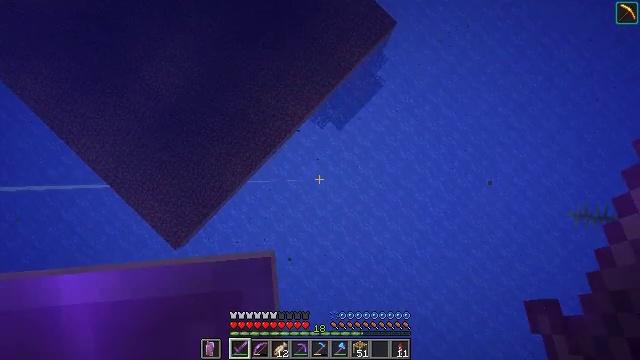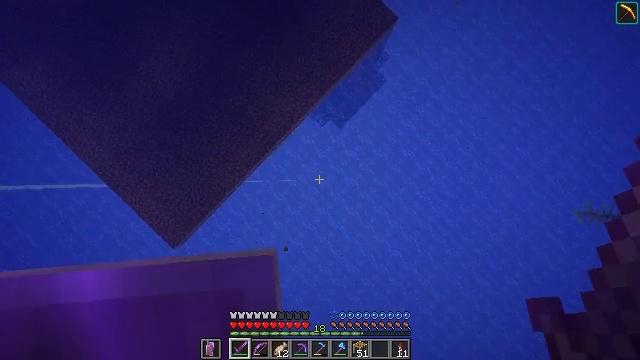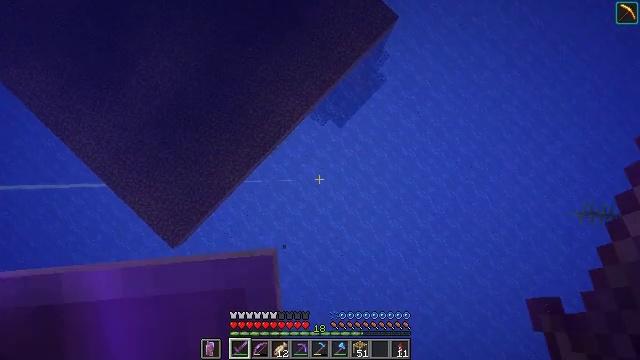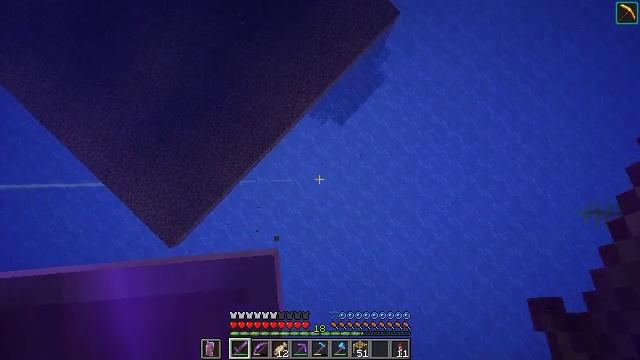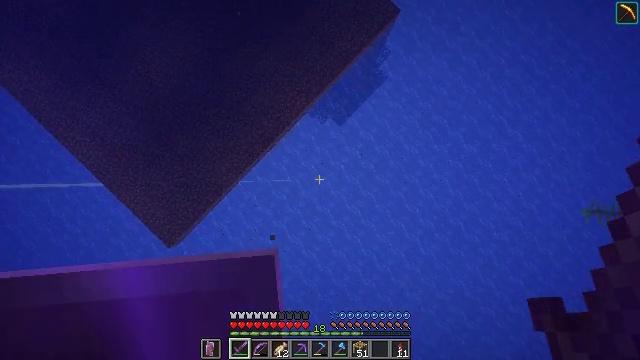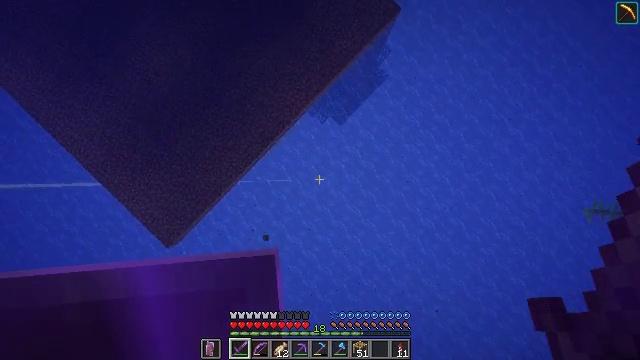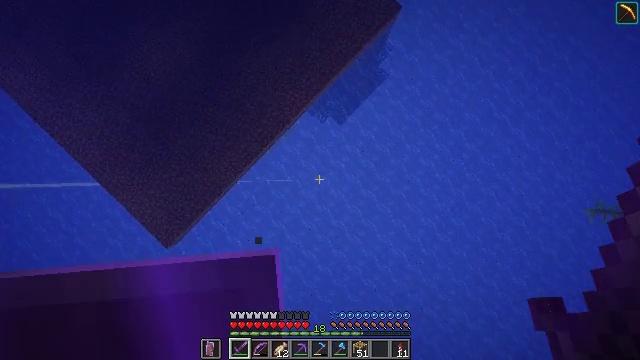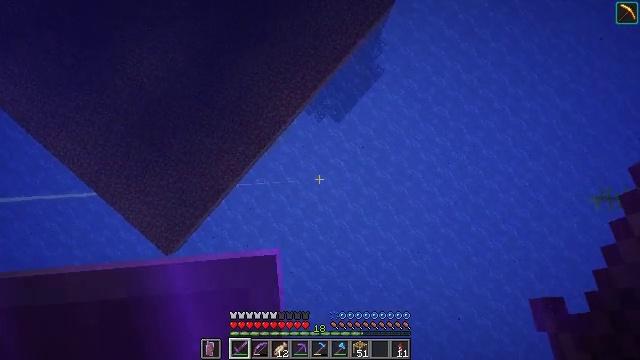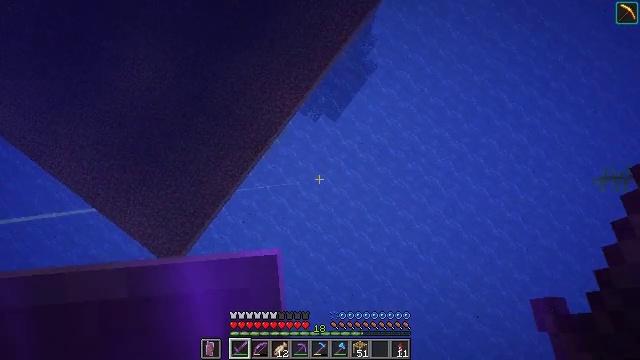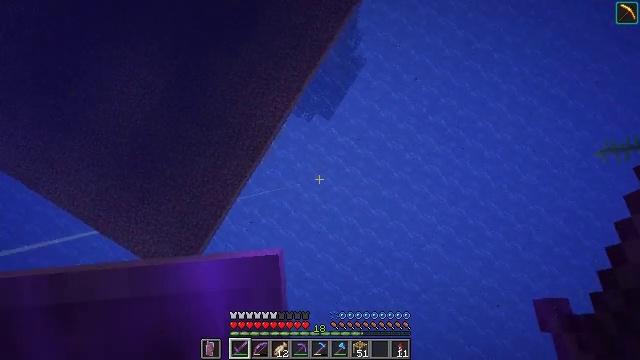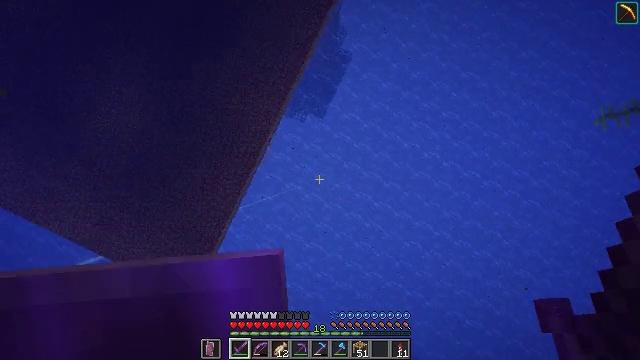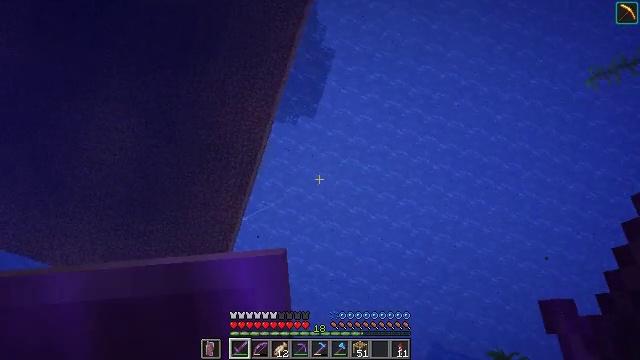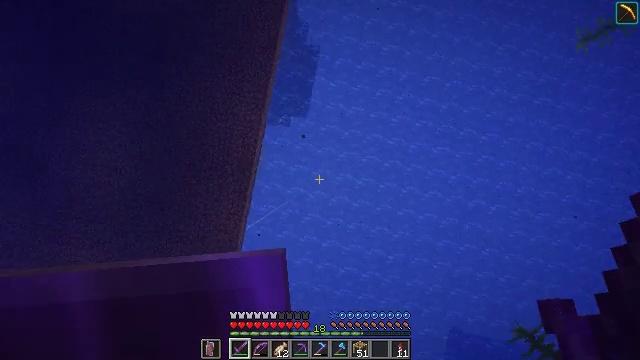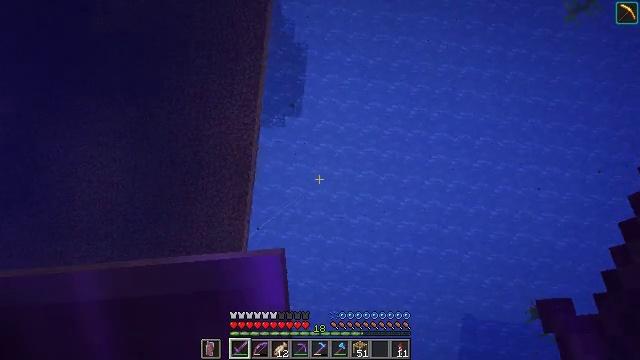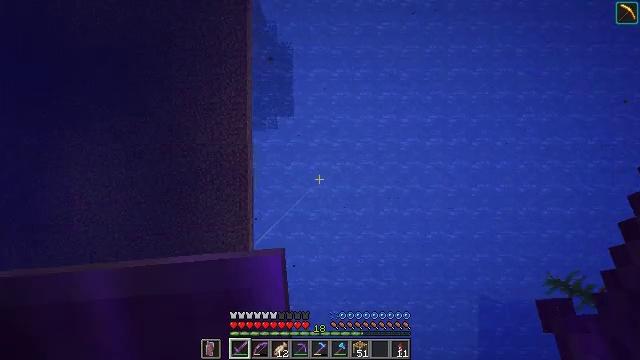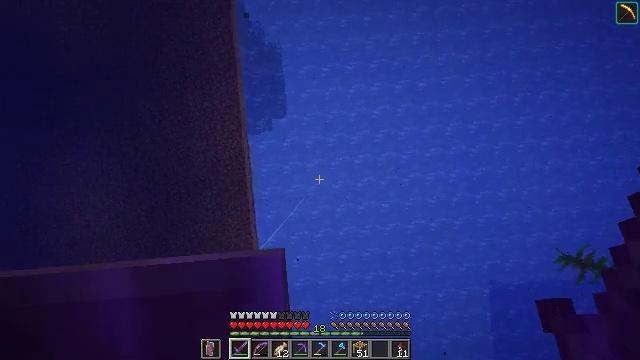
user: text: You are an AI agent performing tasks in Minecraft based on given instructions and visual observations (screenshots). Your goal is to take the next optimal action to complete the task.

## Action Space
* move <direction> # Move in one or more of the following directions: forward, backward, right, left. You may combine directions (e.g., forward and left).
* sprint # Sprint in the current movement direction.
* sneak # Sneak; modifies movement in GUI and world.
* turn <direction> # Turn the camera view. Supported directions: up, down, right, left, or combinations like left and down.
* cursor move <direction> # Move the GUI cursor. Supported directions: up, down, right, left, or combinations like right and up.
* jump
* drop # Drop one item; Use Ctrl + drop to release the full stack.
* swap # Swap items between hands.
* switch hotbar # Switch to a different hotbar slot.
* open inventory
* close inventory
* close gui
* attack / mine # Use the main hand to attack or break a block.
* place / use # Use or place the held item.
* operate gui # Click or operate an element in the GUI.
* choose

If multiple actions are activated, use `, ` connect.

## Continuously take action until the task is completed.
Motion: motion action
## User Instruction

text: Break the chorus plant in the End.
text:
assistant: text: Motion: move forward, jump
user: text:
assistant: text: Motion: jump
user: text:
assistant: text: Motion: jump
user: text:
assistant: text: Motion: jump
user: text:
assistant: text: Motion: jump
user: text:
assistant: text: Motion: jump
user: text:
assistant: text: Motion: turn left, jump
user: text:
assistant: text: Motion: turn left, jump
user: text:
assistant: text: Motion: turn left and up, jump
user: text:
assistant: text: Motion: move forward, turn left, jump
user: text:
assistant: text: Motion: move forward, turn left and up, jump
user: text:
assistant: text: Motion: move forward, turn left, jump
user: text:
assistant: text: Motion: move forward, turn left, jump
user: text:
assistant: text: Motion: move forward, turn left, jump
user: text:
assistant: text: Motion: move forward, turn left, jump
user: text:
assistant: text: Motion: move forward, turn left, jump
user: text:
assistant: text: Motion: move forward, turn left, jump
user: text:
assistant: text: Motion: move forward, turn left, jump
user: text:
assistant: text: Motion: move forward, jump
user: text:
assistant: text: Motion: move forward, jump
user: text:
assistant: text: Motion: move forward, jump
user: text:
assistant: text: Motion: move forward, sprint, jump
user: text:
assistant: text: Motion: move forward, sprint, turn left, jump
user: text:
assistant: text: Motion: move forward, sprint, turn left and down, jump
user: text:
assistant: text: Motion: move forward, sprint, turn left and down, jump
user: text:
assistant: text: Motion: move forward, sprint, turn left and down, jump
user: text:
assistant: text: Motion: move forward, sprint, turn left, jump
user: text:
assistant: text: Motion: move forward, sprint, turn left, jump
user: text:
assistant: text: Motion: move forward, sprint, turn up, jump
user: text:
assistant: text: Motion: move forward, sprint, turn left and down, jump